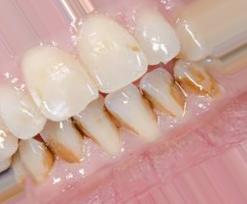
Condition: Tooth Discoloration